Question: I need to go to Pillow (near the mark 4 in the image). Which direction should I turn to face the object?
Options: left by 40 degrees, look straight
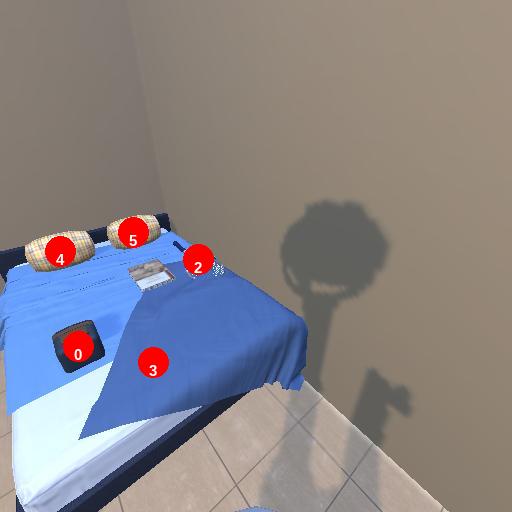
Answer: left by 40 degrees